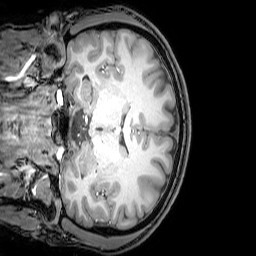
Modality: T1w
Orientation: coronal
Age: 24
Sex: male
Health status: healthy
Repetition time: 0.081 s
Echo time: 0.037 s